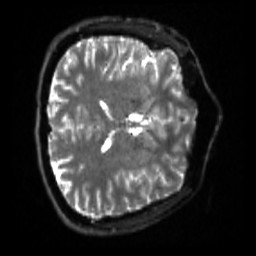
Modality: sbref
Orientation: axial
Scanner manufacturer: siemens
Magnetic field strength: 3 T
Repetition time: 4 s
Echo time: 0.0594 s